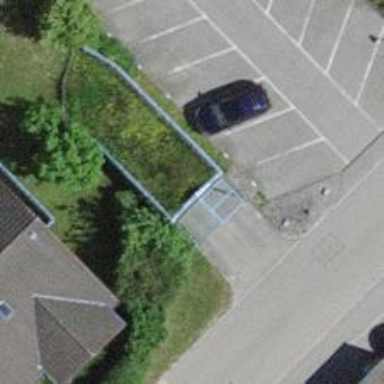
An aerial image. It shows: Parking entrance.